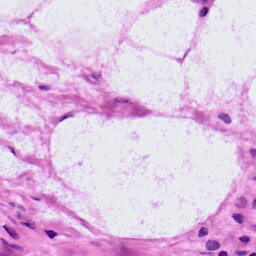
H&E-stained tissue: LymphNode